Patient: sex M, age 85
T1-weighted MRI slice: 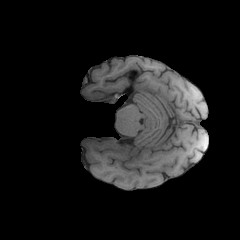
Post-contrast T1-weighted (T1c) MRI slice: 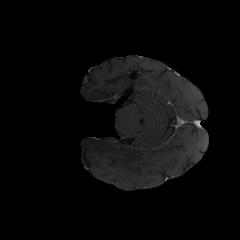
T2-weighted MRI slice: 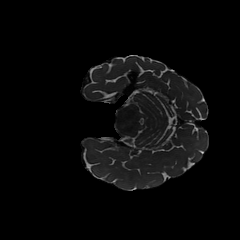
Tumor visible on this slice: no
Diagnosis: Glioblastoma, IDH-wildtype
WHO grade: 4